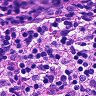
Metastatic tissue present: no